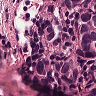
Metastatic tissue present: yes